Question: I am trying to make an analysis app which calculates percentages of winners etc. Please see the attached picture:

So when there is a smash winner, the user clicks the 'UIStepper' and it should 'add 1' onto the smash winners total and number of rallies, and also update the percentage which is the winner divided by the number of rallies. If there was a drop winner after, then drop winner total gets updated along with the number of rallies and the smash and drop winner percentages.
Hopefully I have explained it well enough for you guys to understand :/
I am using this bit of code to update a generic winner:
'''
- (IBAction)netChanged:(id)sender {
self.netLabel.text = [NSString stringWithFormat:@"%d",
[[NSNumber numberWithDouble:[(UIStepper *)sender value]] intValue]];
float net = [self.netLabel.text floatValue];
float rally = [self.rallyLabel.text floatValue];
float netPercentage = (rally == 0.0) ? 0 : net / rally * 100;
self.netPercentageLabel.text = [NSString stringWithFormat:@"%.2f%%", netPercentage];
}
'''
My question is, what do I need to do in terms of code to update other percentages and rallies played when there is a winner?
Thanks.
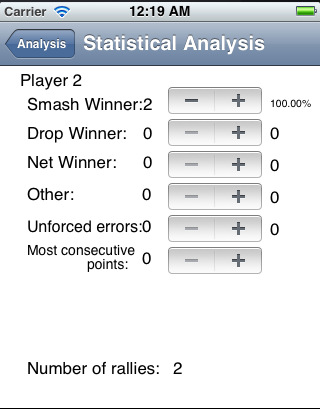
Answer: You should be saving that data somewhere else, and in the 'text' property of a 'UILabel'. Update the values, and then update the labels to reflect the updated values.
I highly recommend re-reading the documentation on <URL>.